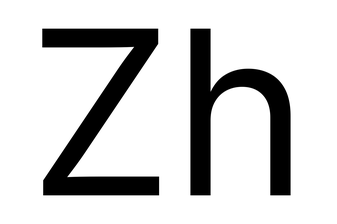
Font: Inter_Regular